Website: apple-inc
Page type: account-selection
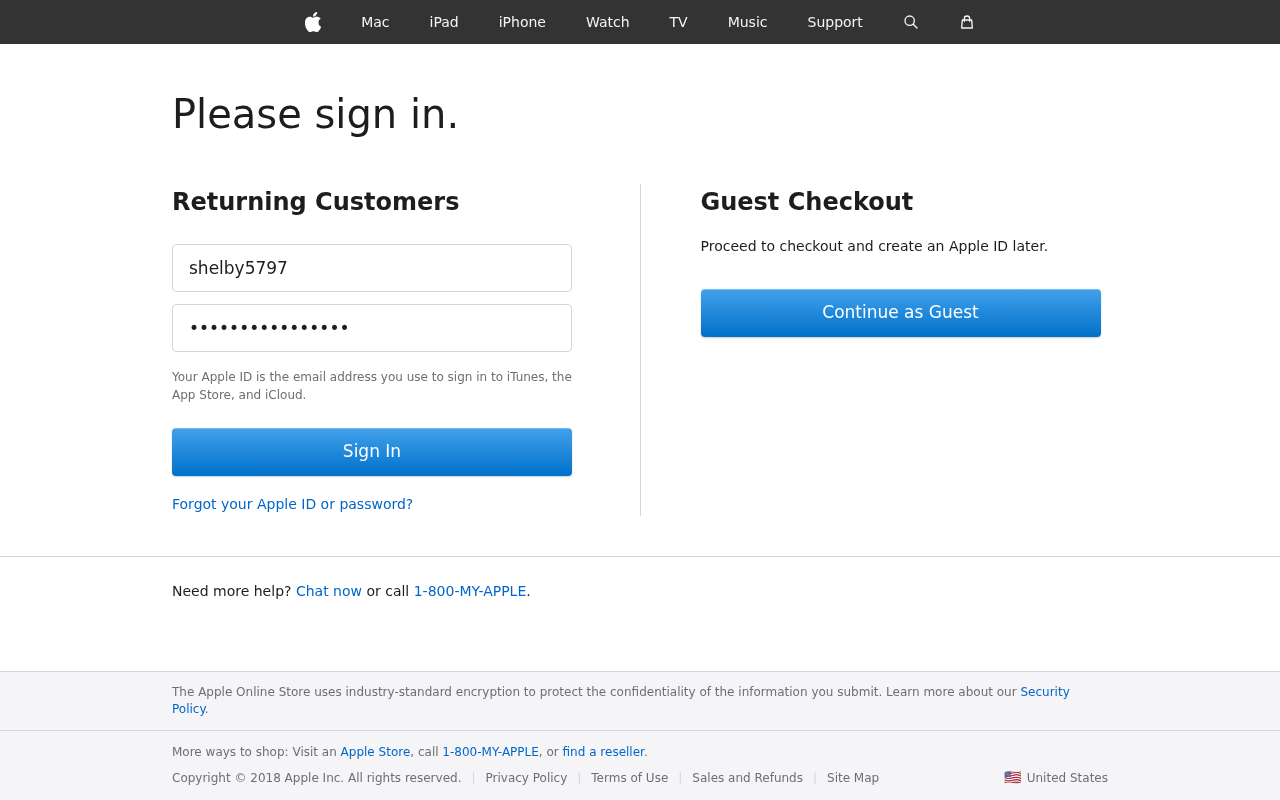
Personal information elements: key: PII_LOGIN_USERNAME
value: shelby5797